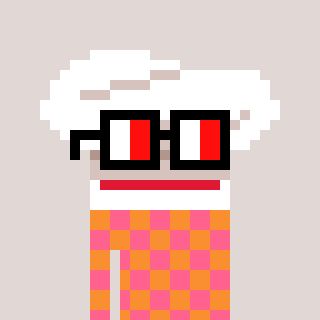
a pixel art character with square glasses with black frames and red eyes, a chef hat-shaped head and a orange-colored body on a warm background